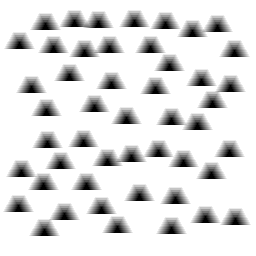
Squares: 0
Triangles: 48
Stars: 0
Total shapes: 48